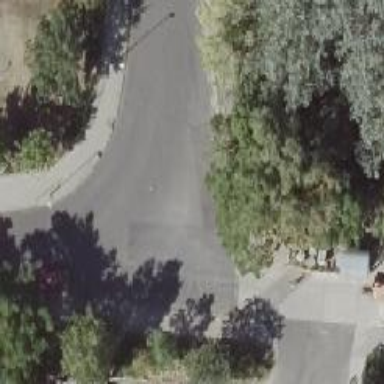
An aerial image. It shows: Residential road with asphalt surface. It has separate sidewalks on both sides.